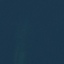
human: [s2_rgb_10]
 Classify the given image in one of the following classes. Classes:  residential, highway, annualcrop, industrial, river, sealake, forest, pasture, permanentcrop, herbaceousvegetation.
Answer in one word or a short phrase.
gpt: SeaLake